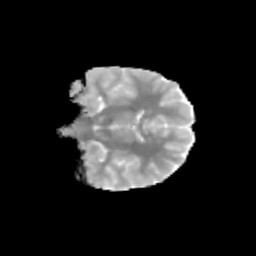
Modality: MD
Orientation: coronal
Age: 11
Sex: female
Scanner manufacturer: siemens
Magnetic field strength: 3 T
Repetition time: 3.8 s
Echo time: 0.07 s